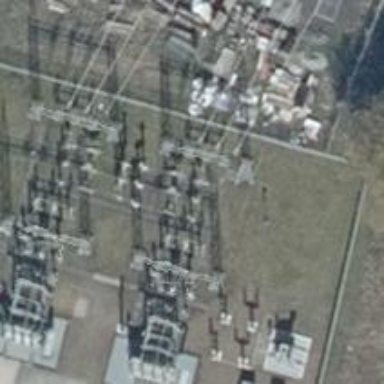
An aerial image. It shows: Three power lines with cables.